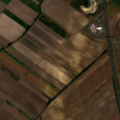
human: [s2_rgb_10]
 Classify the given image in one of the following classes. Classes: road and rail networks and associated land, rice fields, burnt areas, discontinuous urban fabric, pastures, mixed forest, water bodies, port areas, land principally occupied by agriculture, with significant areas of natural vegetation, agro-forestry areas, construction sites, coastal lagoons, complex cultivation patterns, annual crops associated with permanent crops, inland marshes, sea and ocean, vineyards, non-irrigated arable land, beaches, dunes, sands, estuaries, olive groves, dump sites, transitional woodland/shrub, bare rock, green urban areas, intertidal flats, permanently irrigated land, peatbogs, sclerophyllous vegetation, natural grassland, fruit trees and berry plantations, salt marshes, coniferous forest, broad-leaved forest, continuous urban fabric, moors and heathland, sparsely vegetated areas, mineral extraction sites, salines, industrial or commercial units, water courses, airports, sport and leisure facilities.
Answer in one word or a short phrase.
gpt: non-irrigated arable land